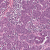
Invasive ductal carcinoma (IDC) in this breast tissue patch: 0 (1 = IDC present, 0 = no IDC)